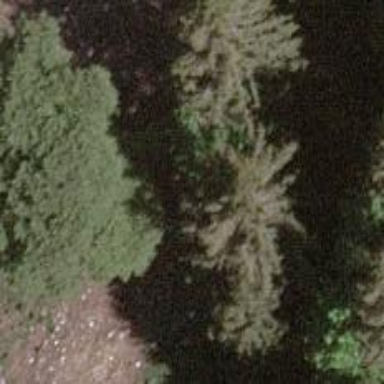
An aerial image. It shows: Beautiful tree in nature.